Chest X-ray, AP view. Patient: 64 years old, sex M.
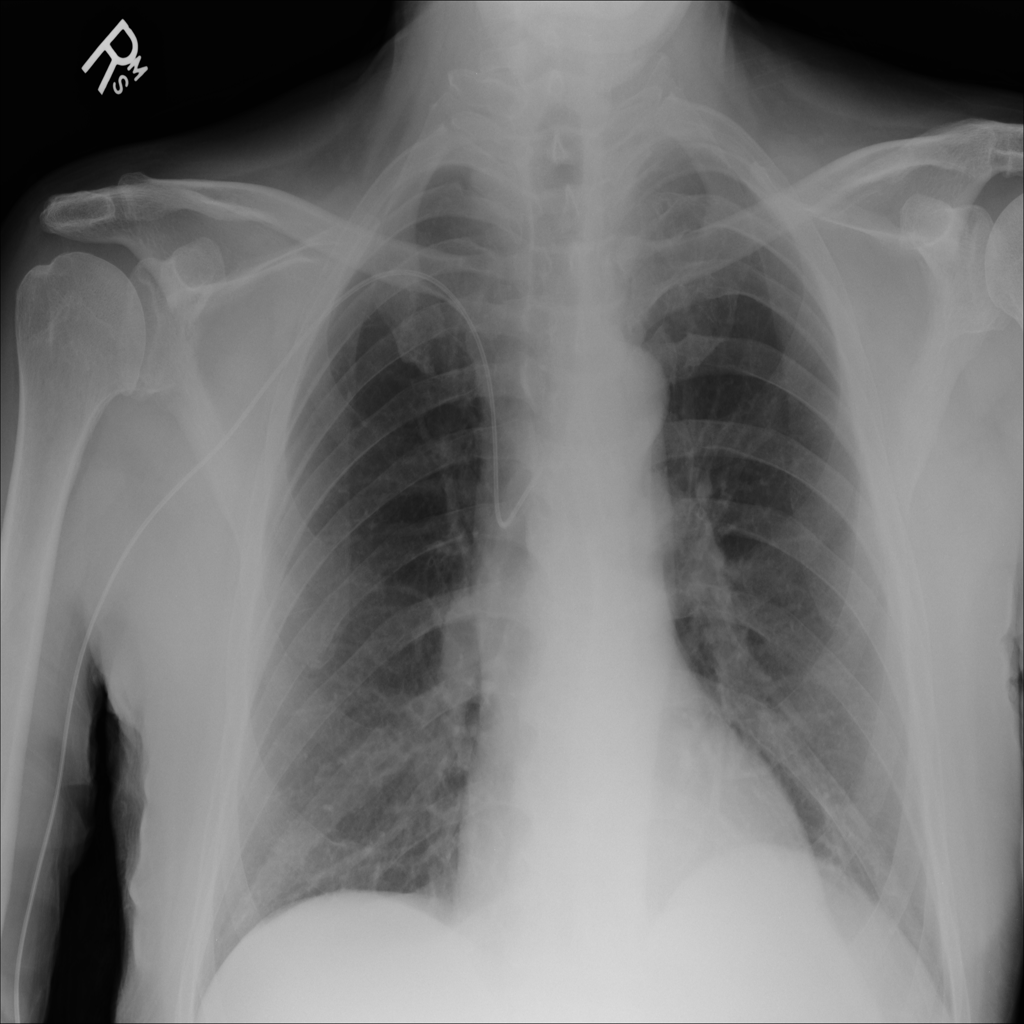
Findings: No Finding